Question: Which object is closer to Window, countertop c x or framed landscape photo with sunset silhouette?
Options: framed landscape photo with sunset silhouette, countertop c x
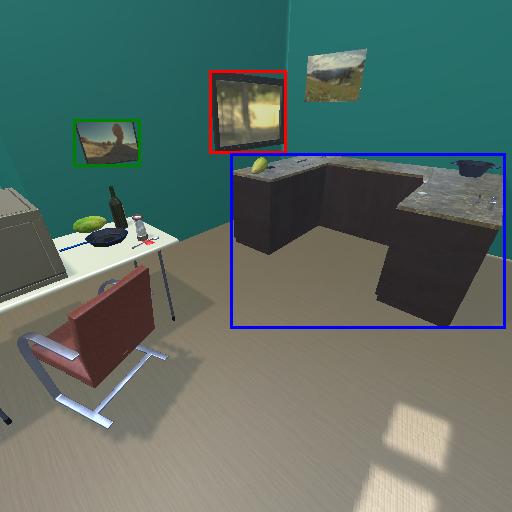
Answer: framed landscape photo with sunset silhouette